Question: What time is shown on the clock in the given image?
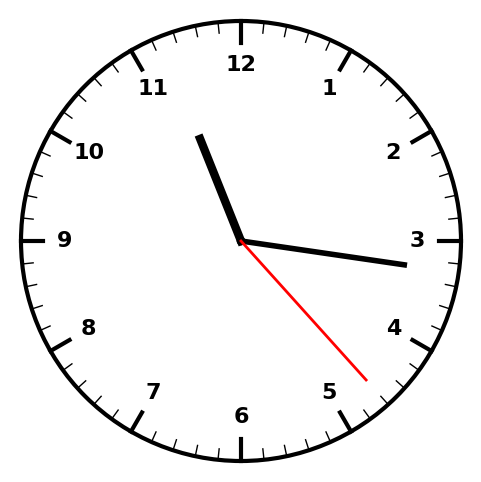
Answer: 11:16:23